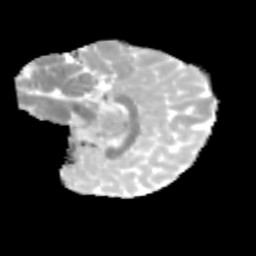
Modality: MD
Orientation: sagittal
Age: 11
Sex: female
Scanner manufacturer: siemens
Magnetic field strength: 3 T
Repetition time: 3.8 s
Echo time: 0.07 s